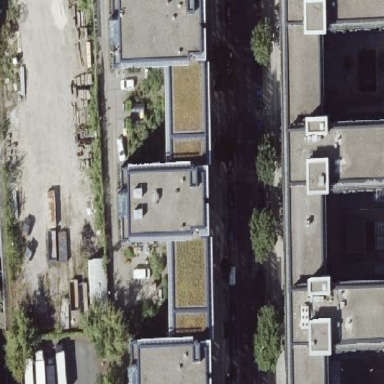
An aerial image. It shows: Office building with flat roof.